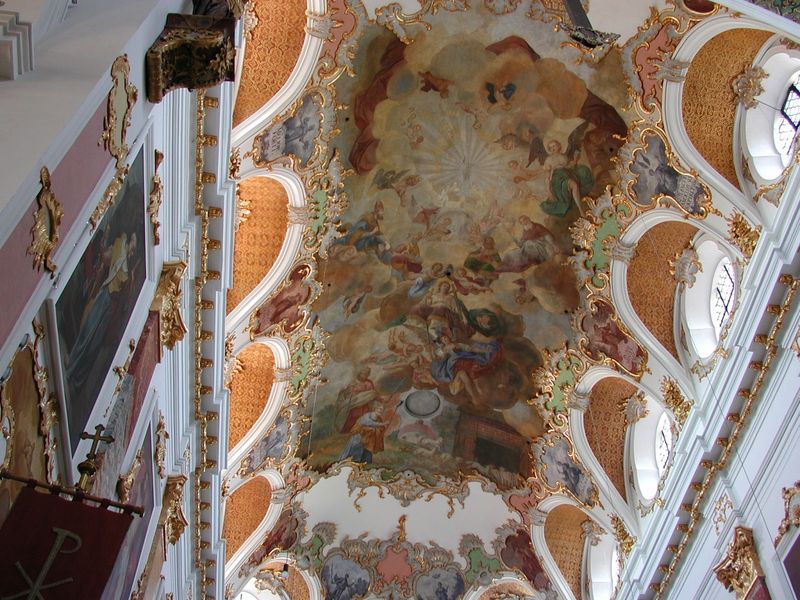
Titel: Biberach, St. Martin (und Maria)
Standort: Biberach, St. Martin (und Maria) (EU - D - Bayern)
Schlagwörter: blau, gemälde, gott, himmel, weiß, wolken, grün, fenster, licht, säule, schloss, ornament, barock, taube, kirche, gold, decke, rokkoko, engel, farben, figuren, papst, stuck, edel, foto, gewölbe, glaube, kreuz, religion, palast, dom, strahlen, mythologie, stift, rom, kirchenschiff, gesims, obergaden, jesus, heilige, deckengemälde, fresko, heilig, putten, maria, illusion, auferstehung, himmelfahrt, tonne, gallerie, deckenmalerei, apotheose, illusionsmalerei, heiliger geist, deckenfresko, illusionismus, stichkappen, heiliger heist, melk, p, sekko